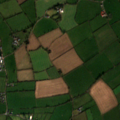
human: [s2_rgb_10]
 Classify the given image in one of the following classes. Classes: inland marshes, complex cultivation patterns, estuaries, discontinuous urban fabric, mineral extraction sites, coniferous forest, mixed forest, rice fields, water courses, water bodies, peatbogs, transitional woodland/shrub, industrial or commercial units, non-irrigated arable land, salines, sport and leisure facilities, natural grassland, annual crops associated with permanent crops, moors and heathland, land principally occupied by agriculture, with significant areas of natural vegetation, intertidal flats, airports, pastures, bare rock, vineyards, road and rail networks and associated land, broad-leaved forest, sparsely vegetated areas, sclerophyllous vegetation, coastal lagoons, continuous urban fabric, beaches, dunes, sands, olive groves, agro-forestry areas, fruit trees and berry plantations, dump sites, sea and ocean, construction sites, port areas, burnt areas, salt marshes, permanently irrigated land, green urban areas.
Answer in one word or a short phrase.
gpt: non-irrigated arable land, pastures